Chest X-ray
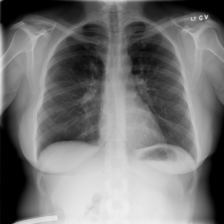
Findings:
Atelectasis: negative
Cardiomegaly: negative
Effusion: negative
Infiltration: negative
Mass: negative
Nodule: negative
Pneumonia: negative
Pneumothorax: positive
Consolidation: negative
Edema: negative
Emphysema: negative
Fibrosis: negative
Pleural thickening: negative
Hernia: negative